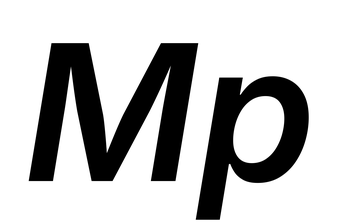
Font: Inter-Italic_SemiBold_Italic